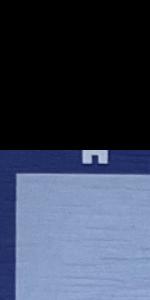
Label: Empty